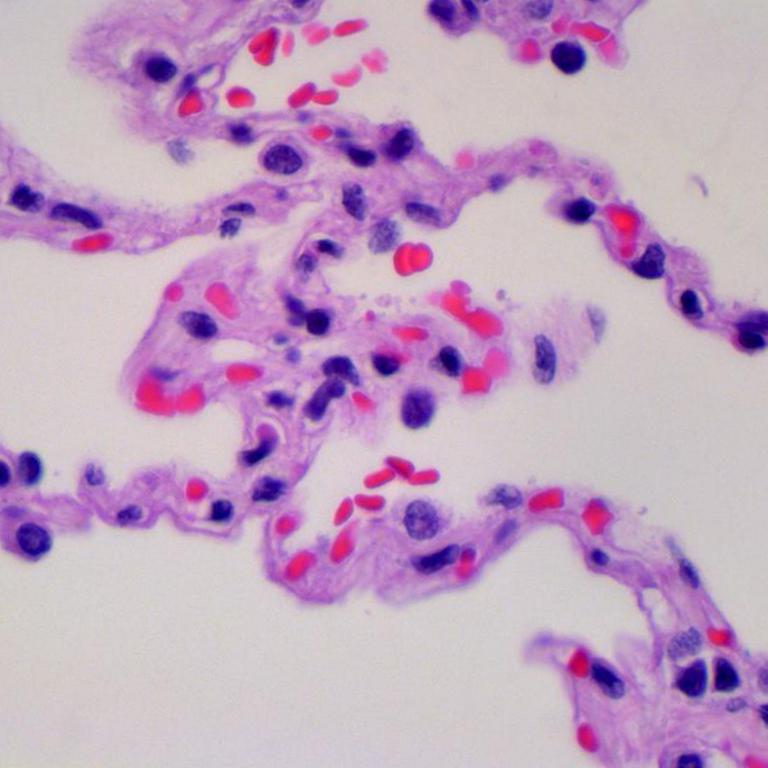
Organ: lung
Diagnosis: benign